Question: When implementing a dashboard using Google Charts we are able to change the format of displayed quantities in tables with 'google.visualization.NumberFormat()'.
However, we haven't been able to find a way to change number formats in controllers. We would like to accomplish what the image shows:

We looked in the <URL>
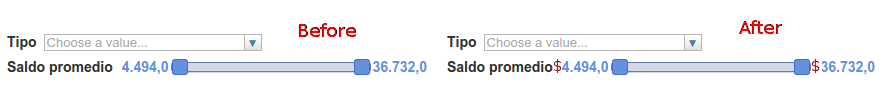
Answer: The google API has a built in function for this.
'''
options:{
ui:{
format:{
prefix:'$',
}
}
'''
Did a small fiddle for it, <URL>.
More info about configuration <URL>.